Question: I want to have a bunch of images that show how my app works and have a dot-type pager at the bottom, like the example below. What UI Element should I be using?
Is Android ViewPager suitable for this? how will be adding the small circles below which act like page numbers.
EDIT: After I posted this question, I found <URL>. Would like feedback on how to do this from scratch.

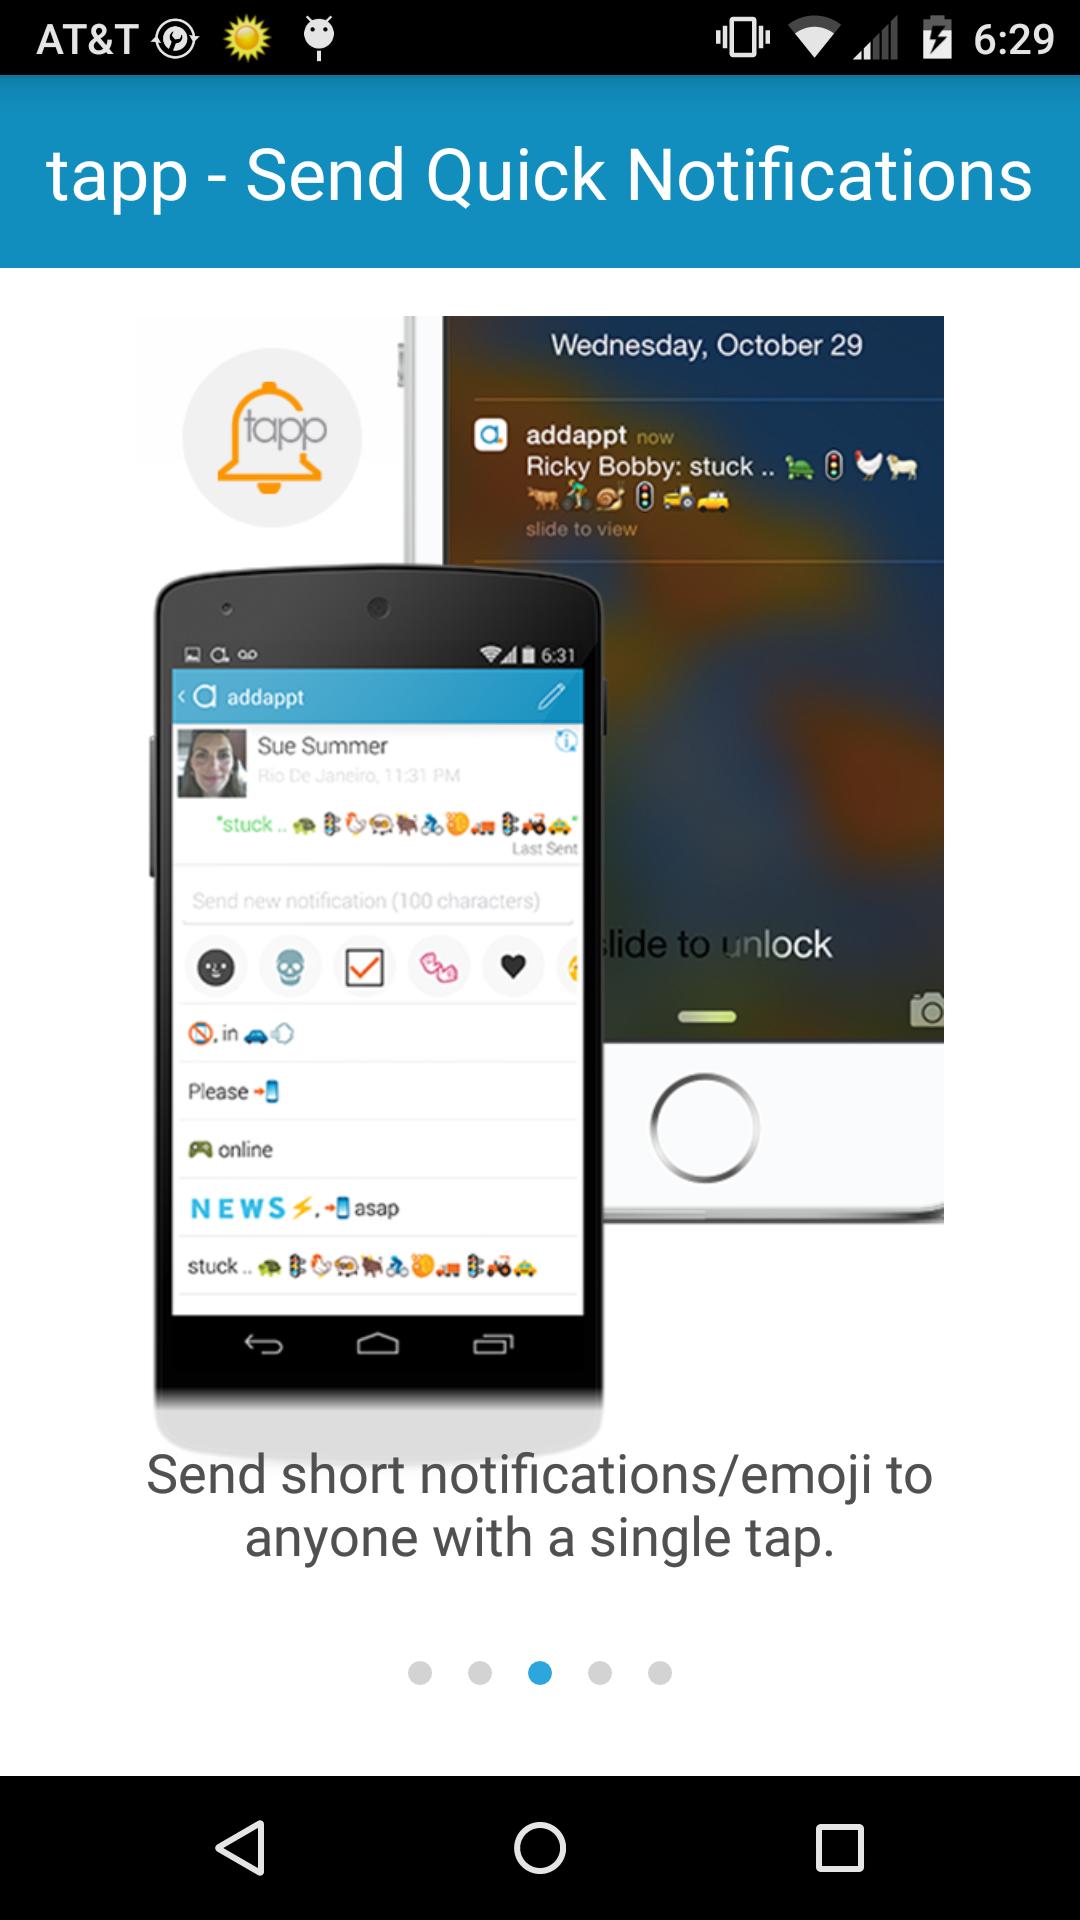
Answer: Actually, if you look thought the code at <URL> you can get a nice feedback on how to do it from scratch. The lib uses a custom 'View' , but you can emulate this kind of behavior with some existent views, for instance. Basically:
- 'LinearLayout''ViewPager''horizontal'- 'RadioButton'- 'Activity''Fragment''PagerListener''ViewPager'- 'ViewPager''RadioButtons''ViewPager''onPageSelected(int position)'
There you go, a (very) basic 'ViewPagerIndicator'.